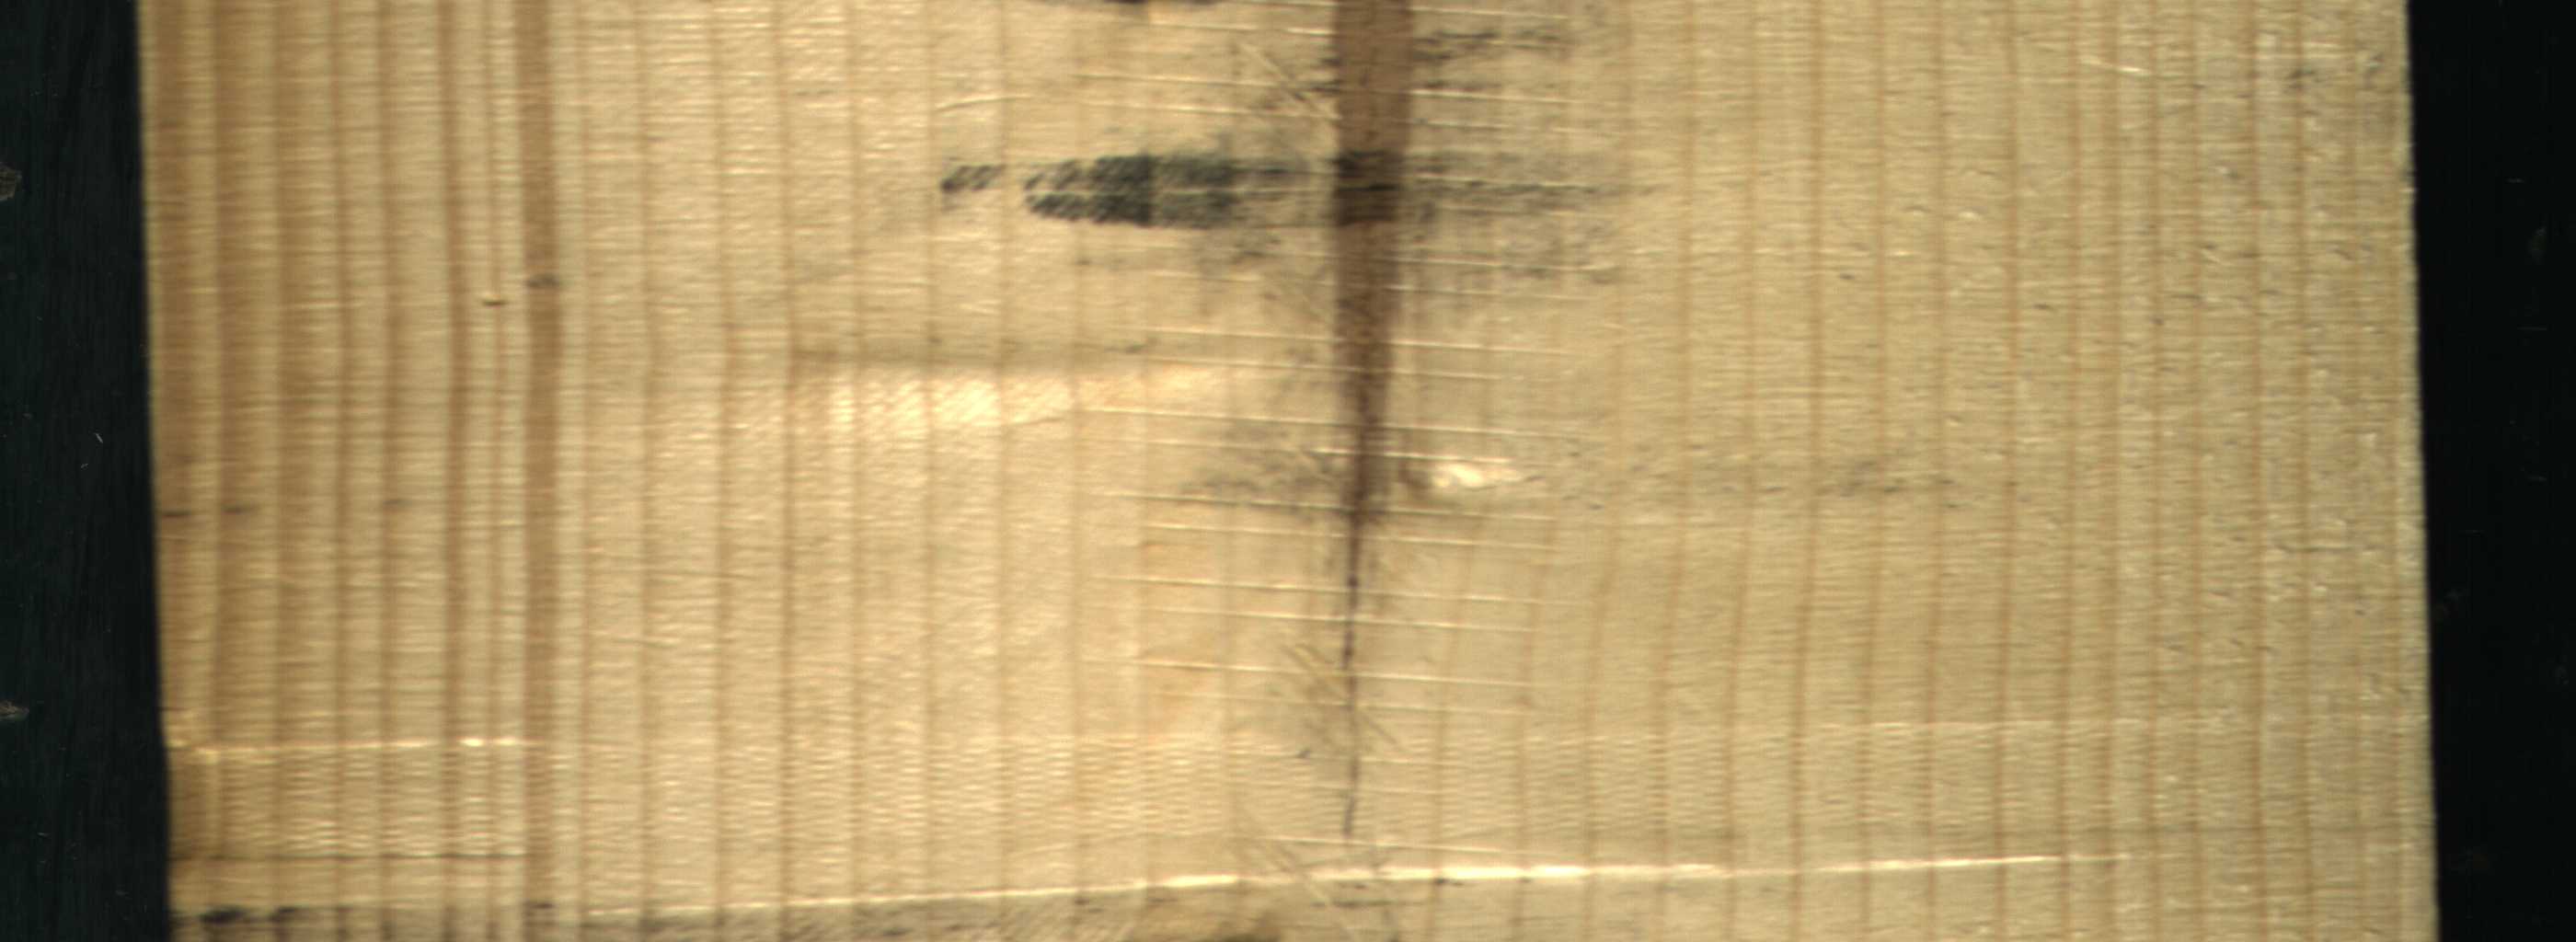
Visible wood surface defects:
Marrow